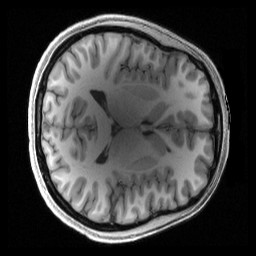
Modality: T1w
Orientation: axial
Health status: healthy
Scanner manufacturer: siemens
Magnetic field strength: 3 T
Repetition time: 2.4 s
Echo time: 0.00222 s